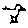
Label: bird